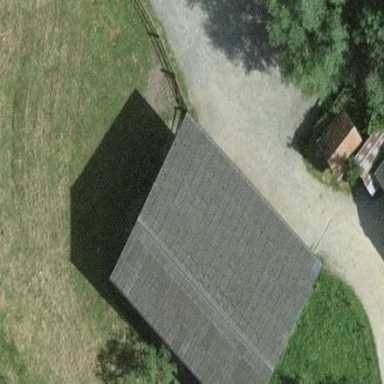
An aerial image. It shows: Farm auxiliary building.